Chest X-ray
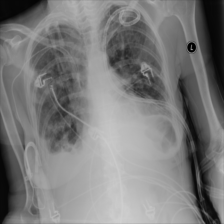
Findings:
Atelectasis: negative
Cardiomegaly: negative
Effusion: negative
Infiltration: negative
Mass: negative
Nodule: negative
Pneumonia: negative
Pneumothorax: negative
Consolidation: negative
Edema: negative
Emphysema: negative
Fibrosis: negative
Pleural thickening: positive
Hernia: negative